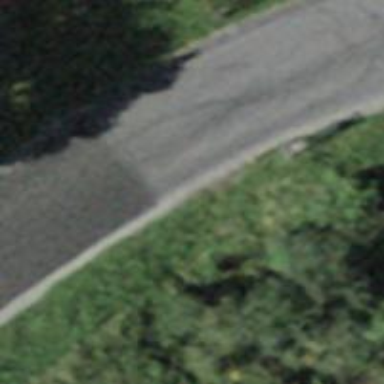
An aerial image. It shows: Tertiary road with asphalt surface.